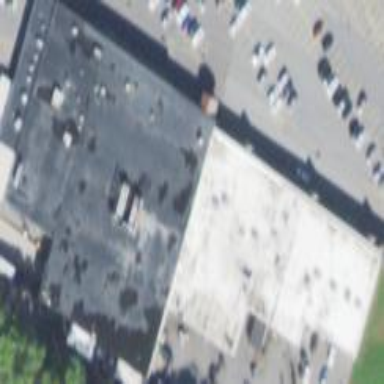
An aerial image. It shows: Building that houses supermarket.